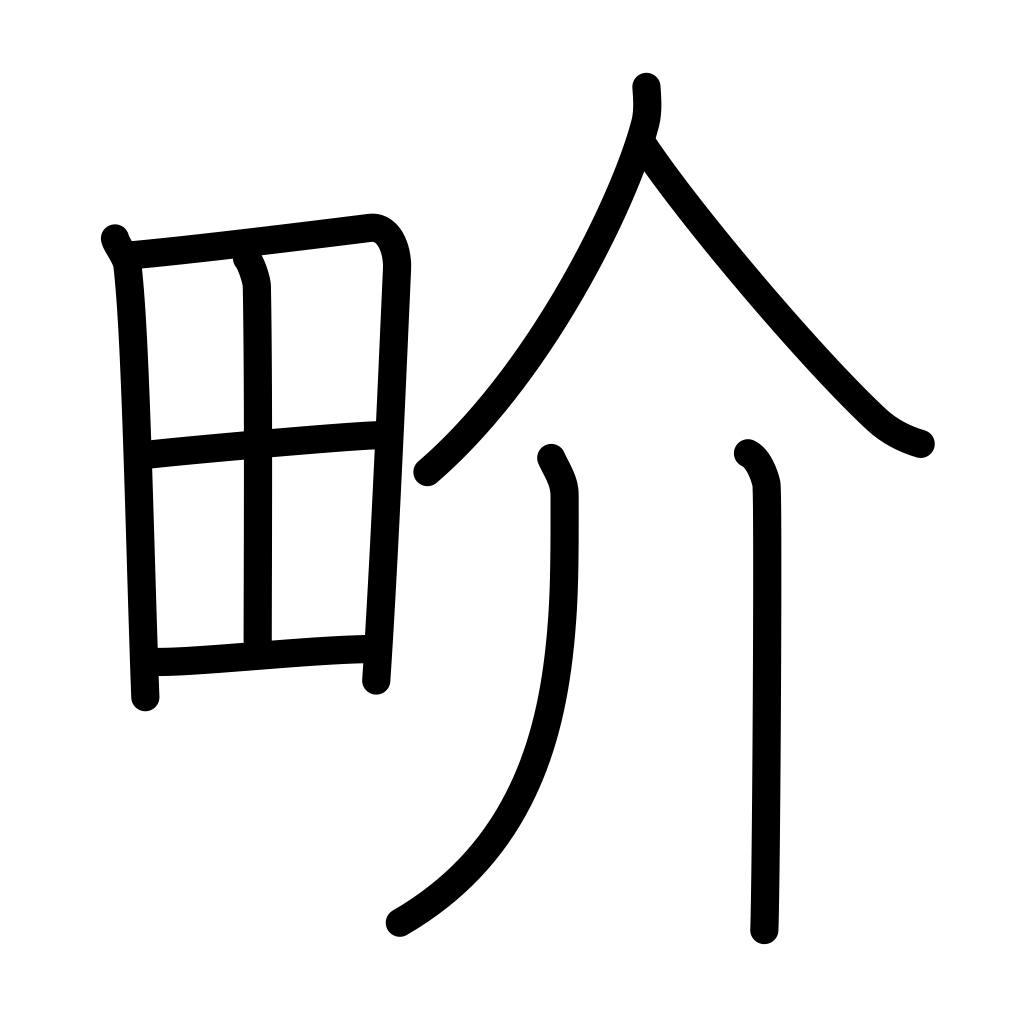
Meaning: circle, world